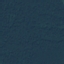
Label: Forest